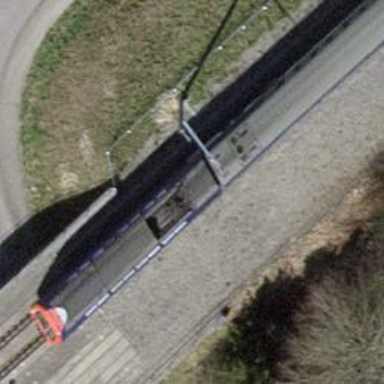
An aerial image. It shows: Railway bridge with electrified tracks and single contact line.